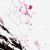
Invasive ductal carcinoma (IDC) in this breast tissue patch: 0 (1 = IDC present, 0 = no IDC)